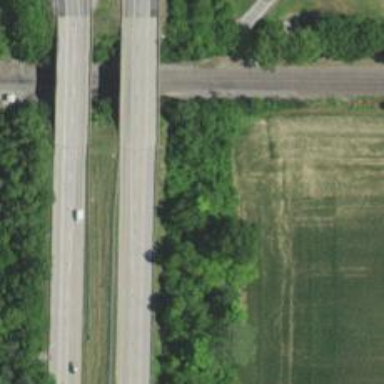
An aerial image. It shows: This image shows trunk highway that functions as expressway.